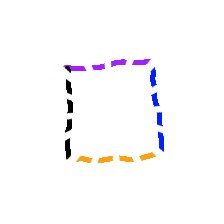
Shape: square